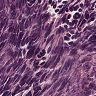
Metastatic tissue present: no